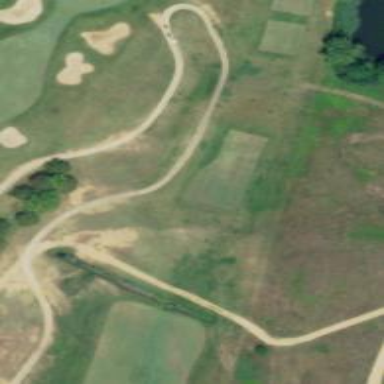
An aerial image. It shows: Service road designated as golf cart path.